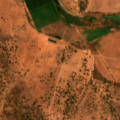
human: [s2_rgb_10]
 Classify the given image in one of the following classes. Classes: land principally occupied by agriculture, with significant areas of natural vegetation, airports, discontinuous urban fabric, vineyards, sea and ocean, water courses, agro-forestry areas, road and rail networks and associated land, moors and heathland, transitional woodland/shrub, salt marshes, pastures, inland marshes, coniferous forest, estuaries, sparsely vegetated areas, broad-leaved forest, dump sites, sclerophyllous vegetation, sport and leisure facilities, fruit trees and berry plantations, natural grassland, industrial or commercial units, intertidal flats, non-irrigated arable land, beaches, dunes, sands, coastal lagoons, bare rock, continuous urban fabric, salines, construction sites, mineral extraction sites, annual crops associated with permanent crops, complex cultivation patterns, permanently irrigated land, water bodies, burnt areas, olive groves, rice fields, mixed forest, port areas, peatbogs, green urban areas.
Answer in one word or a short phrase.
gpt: permanently irrigated land, pastures, agro-forestry areas